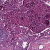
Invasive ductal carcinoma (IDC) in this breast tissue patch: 0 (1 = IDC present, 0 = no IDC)